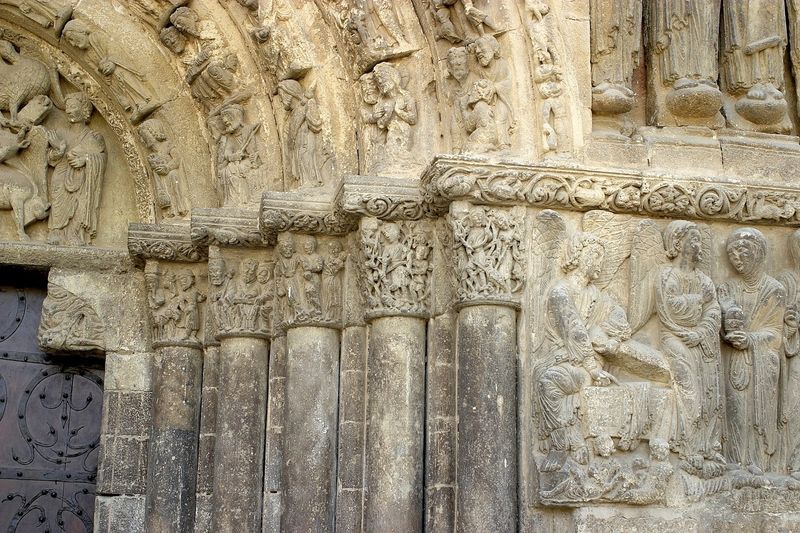
Titel: San Miguel in Estella
Standort: Estella, S. Miguel (EU - E)
Schlagwörter: flügel, menschen, ausschnitt, holz, marmor, säule, säulen, tür, gebäude, bart, stein, türbogen, kirche, gewänder, händler, engel, relief, bogen, figuren, ornamente, bildhauerei, steinmetz, tor, foto, eingang, eisen, truhe, torbogen, dom, kapitelle, kathedrale, portal, sandstein, romanik, heilige, tur, mäander, krippe, archivolte, holztür, tympanon, halbsäule, pilatser, gebaüde, kirchenportal, türsturz, portral, hlz, säueln, gewändefiguren, gewäandefiguren, figurierte kapitelle